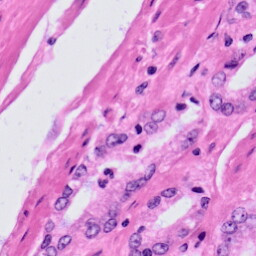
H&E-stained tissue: Prostate